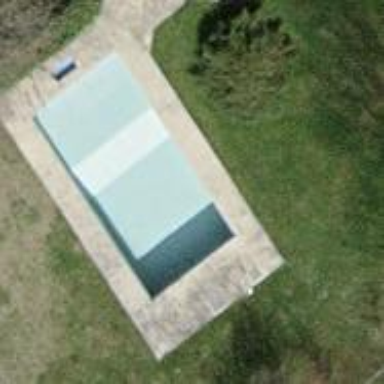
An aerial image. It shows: Swimming pool located in leisure land.